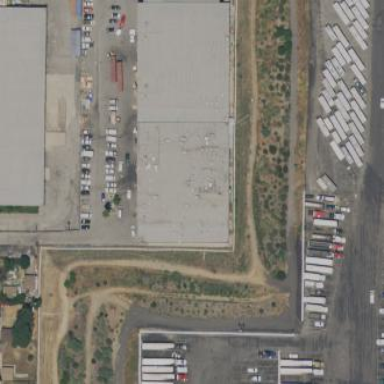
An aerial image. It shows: Industrial building.